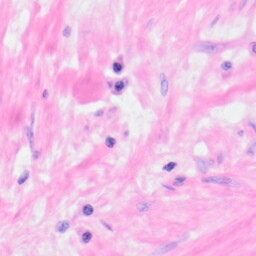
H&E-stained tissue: Kidney